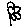
Label: flower